Question:
I want to take 2 different pictures with one click. I don't want to take two same images side by side with one click. Is it posiible?
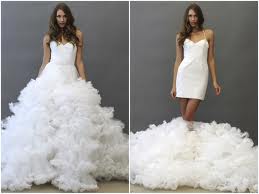
Answer: For the simple answer it is not possible when you have only one single camera lance at side. But then also if you are too much eager to do it then you can create two threads and perform this action, but be careful there are lot of chance that your camera will get damage, battery will drain more and may be your device get hanged.